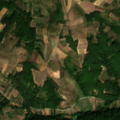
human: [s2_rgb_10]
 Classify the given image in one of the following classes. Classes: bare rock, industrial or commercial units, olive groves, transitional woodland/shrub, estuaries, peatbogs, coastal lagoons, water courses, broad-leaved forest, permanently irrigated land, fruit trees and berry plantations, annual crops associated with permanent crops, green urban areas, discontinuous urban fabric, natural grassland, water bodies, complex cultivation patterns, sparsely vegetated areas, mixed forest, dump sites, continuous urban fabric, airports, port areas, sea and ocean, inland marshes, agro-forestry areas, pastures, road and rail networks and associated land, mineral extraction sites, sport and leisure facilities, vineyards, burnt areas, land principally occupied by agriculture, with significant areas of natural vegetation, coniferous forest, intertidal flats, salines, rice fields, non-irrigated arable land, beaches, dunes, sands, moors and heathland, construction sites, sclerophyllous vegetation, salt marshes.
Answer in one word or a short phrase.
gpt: complex cultivation patterns, land principally occupied by agriculture, with significant areas of natural vegetation, broad-leaved forest